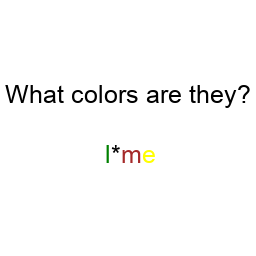
Color: green, black, brown, yellow
Color name shown: lime
Background color: white
Question text color: black